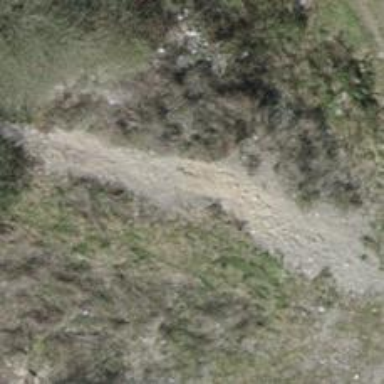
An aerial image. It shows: Dirt path that is impassable due to its rough surface.